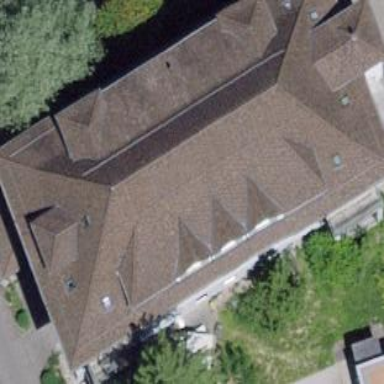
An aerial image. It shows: Hipped roof apartment building.